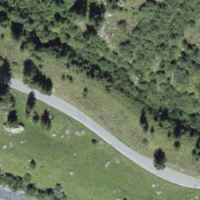
EUNIS habitat code: 31
Species observed at this site:
Melitaea diamina